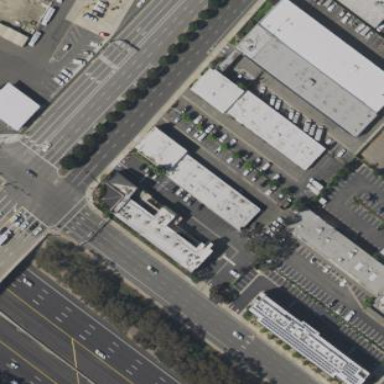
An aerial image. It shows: Building.